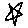
Label: star